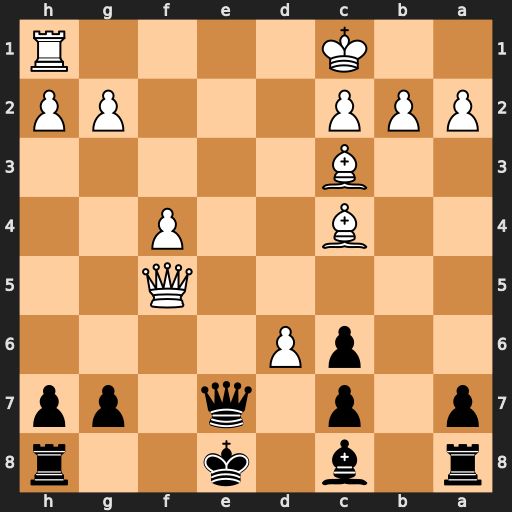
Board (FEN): r1b1k2r/p1p1q1pp/2pP4/5Q2/2B2P2/2B5/PPP3PP/2K4R
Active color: b
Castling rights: kq
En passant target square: -
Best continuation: Qe3+ Bd2 Qxd2+ Kxd2 Bxf5